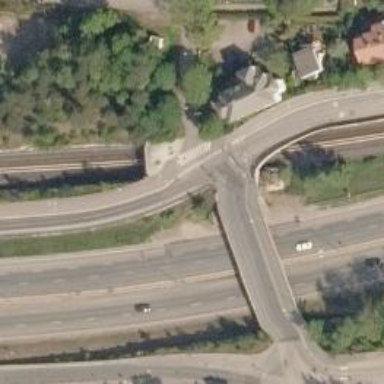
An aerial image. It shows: Asphalt cycleway.